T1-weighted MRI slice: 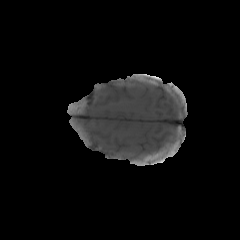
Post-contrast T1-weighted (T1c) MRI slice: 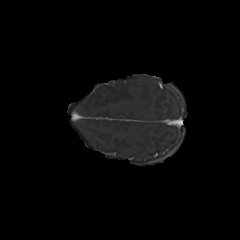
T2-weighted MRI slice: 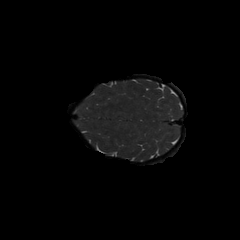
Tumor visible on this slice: no